Field crop: maize
Growth stage: 2
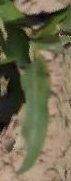
Species: maize